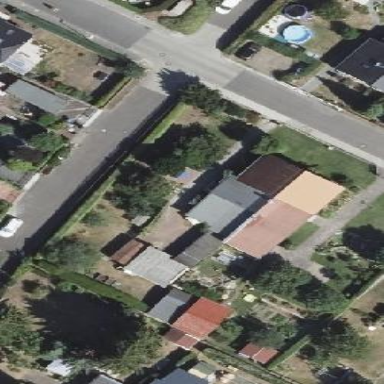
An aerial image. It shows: Gabled roof house.